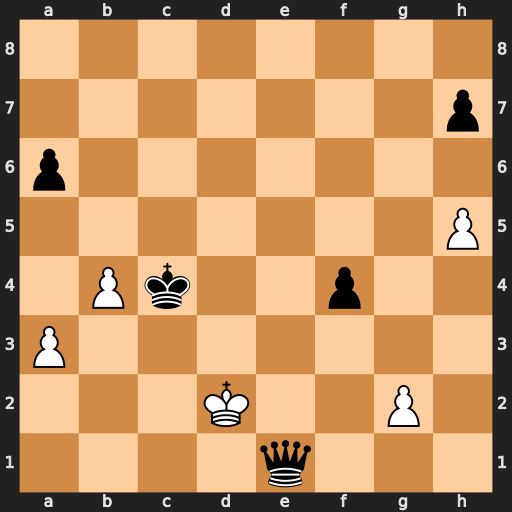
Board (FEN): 8/7p/p7/7P/1Pk2p2/P7/3K2P1/4q3
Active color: w
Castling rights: -
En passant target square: -
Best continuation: Kxe1 Kb3 Kd2 h6 Kd3